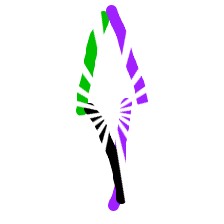
Shape: rhombus